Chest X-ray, PA view. Patient: 40 years old, sex F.
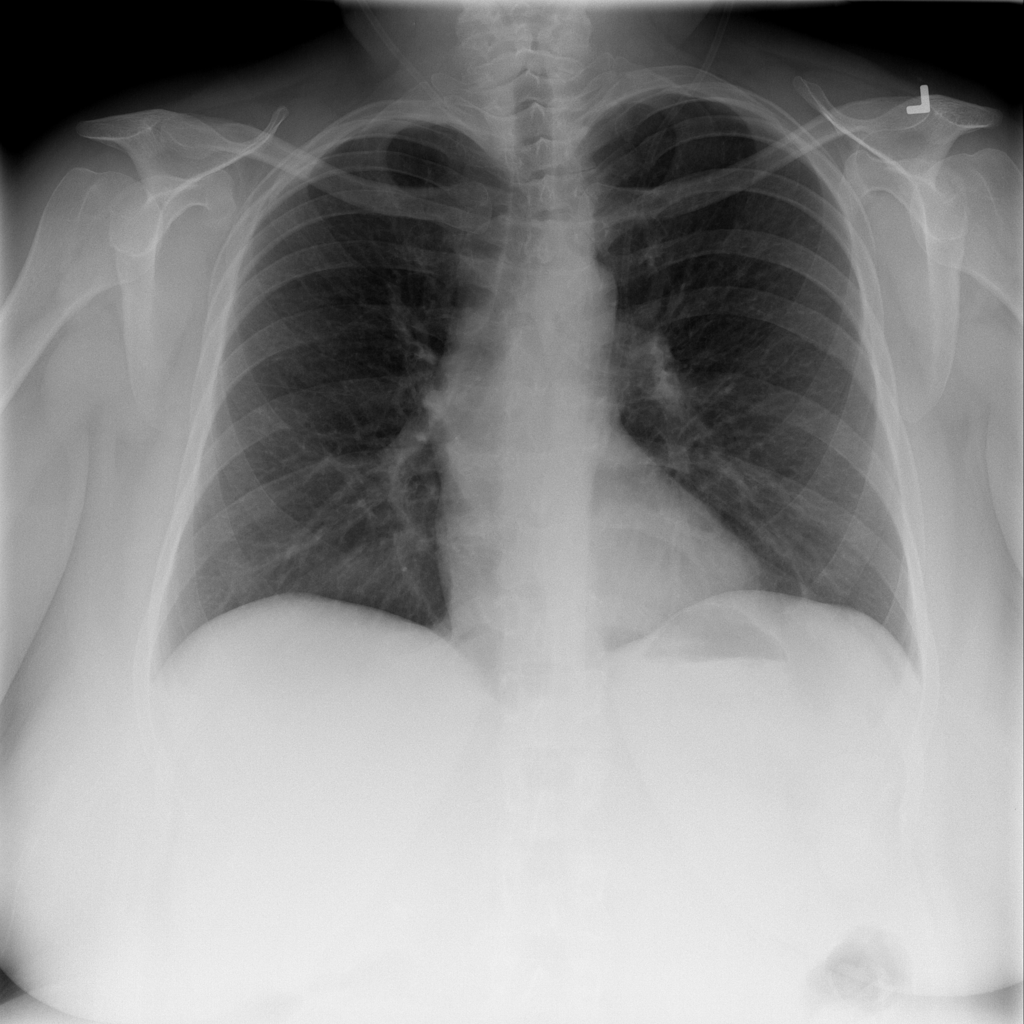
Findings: No Finding